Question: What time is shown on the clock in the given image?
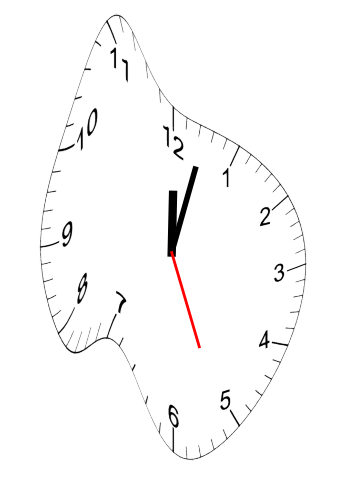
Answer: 12:02:26